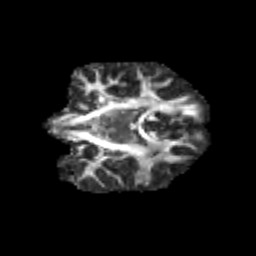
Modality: FA
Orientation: coronal
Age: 14
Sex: female
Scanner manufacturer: siemens
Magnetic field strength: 3 T
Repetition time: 3.8 s
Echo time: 0.07 s